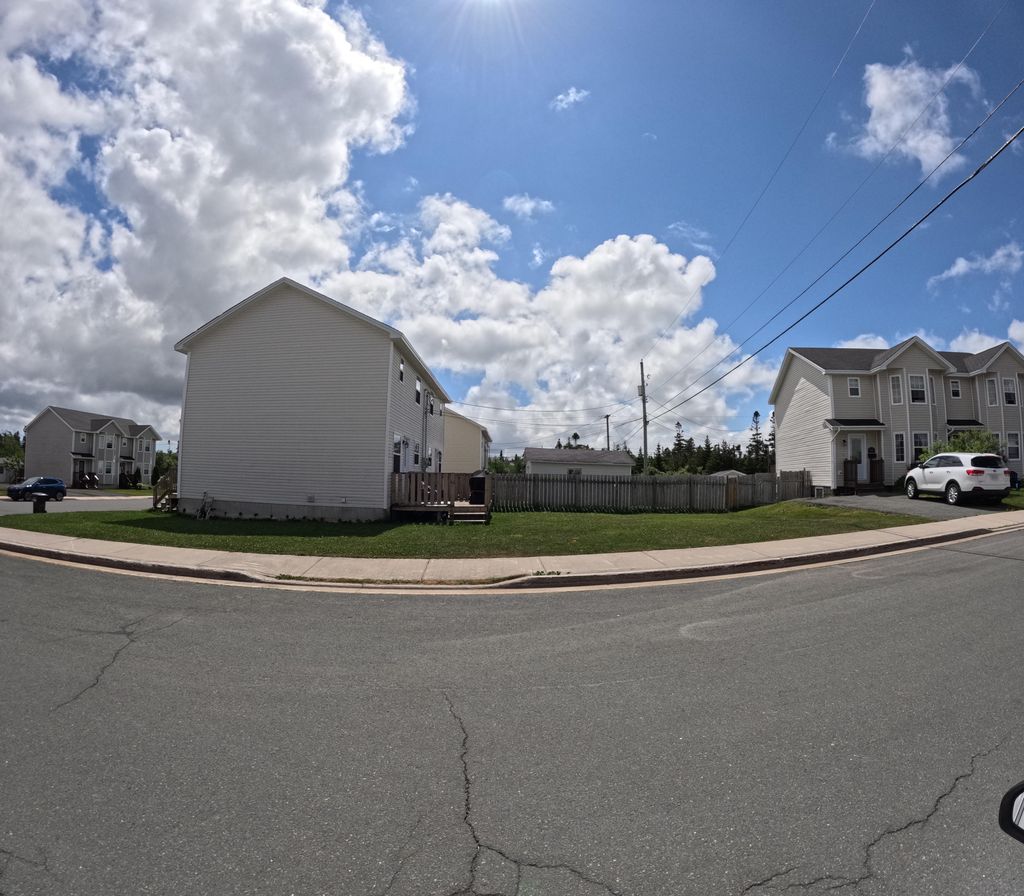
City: st_johns